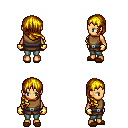
a pixel art fantasy rpg character, female body template, human, tanned skin, leather chest armor, teal pants, blonde right-swept hairstyle, gold gloves, brown slippers, four views (front, back, left, right), 2x2 character sprite sheet, small pixel art, hard edges, no anti-aliasing